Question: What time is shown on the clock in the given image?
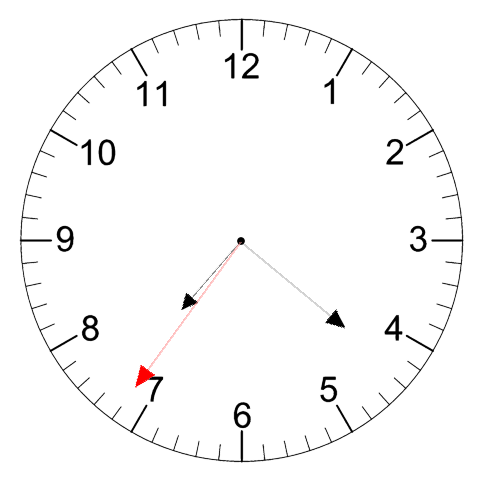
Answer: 07:21:36